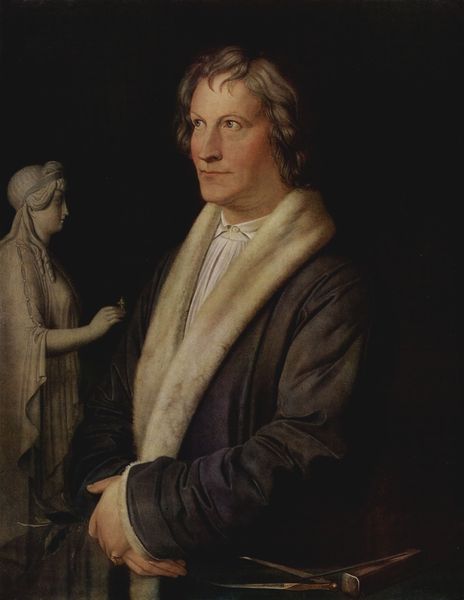
Titel: Porträt des dänischen Bildhauers Berthel Thorwaldsen
Künstler: Karl Begas
Standort: Sankt Petersburg
Institution: Eremitage
Schlagwörter: dunkel, gemälde, hand, kopf, mann, schatten, umhang, weiß, grob, braun, busen, frau, grau, haar, hell, hintergrund, kleid, licht, marmor, mund, nase, profil, schwarz, blick, blüte, dame, schal, malerei, blond, hemd, augen, falten, gesicht, hermelin, kragen, lang, mensch, pelz, stein, bildnis, hals, herr, hände, instrument, portrait, porträt, ferne, figur, gewand, haare, kutte, lange haare, mantel, stehend, klassizismus, instrumente, kinn, lippen, locken, rosa, skulptur, statue, fell, kopfbedeckung, seitlich, wangen, weis, haarband, gefaltet, weib, kopftuch, dichter, ernst, büste, lciht, bauch, plastik, revers, selbstporträt, oben, antike, fingerring, glaube, kreuz, geben, gross, künstler, selbstbildnis, nerz, göttin, statuette, rom, verschränkt, pelzkragen, fuchs, pelzmantel, werkzeug, wangenknochen, antik, leder, griechisch, griechenland, luther, gips, goethe, maria, klassik, schmallippig, fellkragen, athene, umhnag, schlafrock, athena, griechin, römerin, stien, bildhauer, architekt, zange, baumeister, zirkel, graue haare, schattne, meissel, weisheit, freimaurer, palz, pygmalion, marmorfigur, steinfigur, kaukasisch, kore, palstik, plisee, zirkle, wekzeug, lange nase, berthel thorwaldsen, kopftuck, läceln, setein, kyrie, adipositas, gefalltete hände